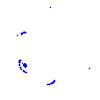
Particle: proton